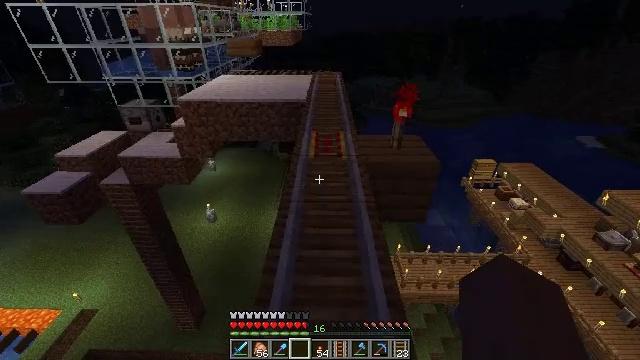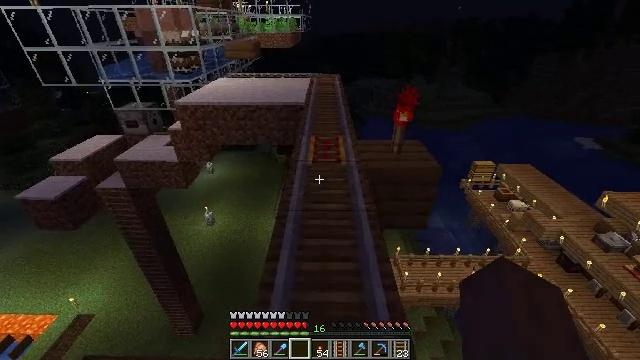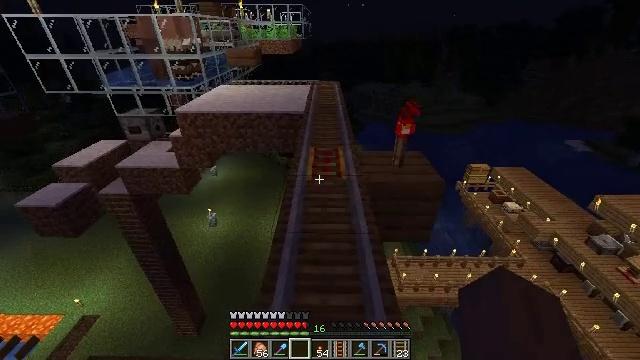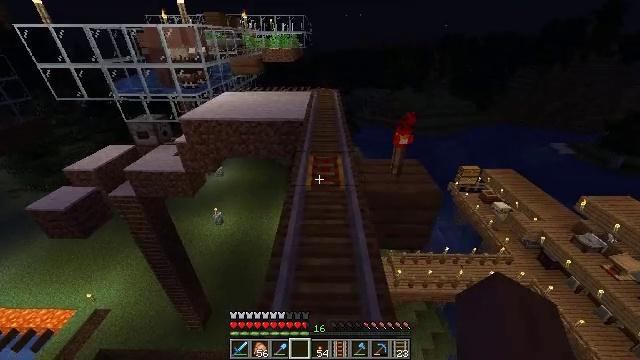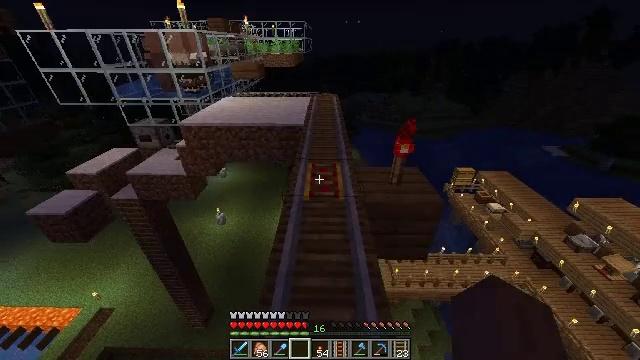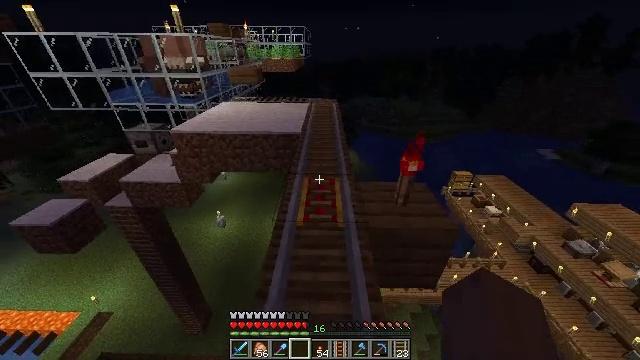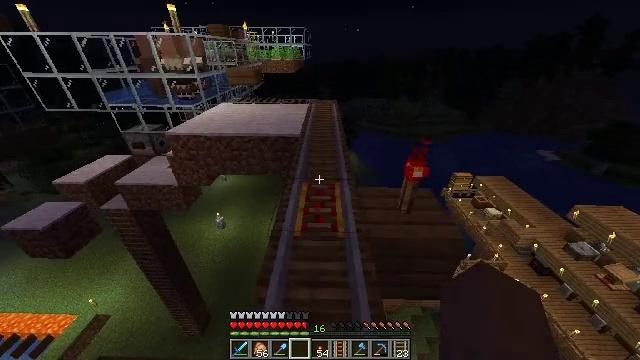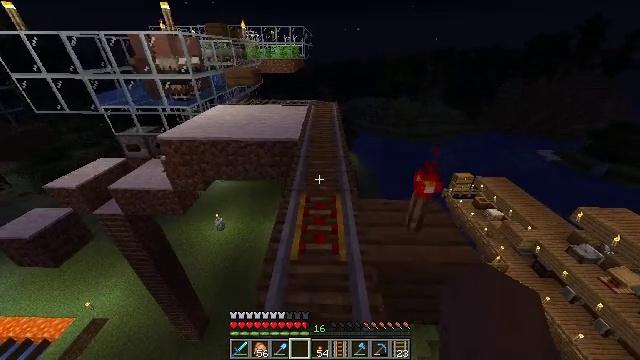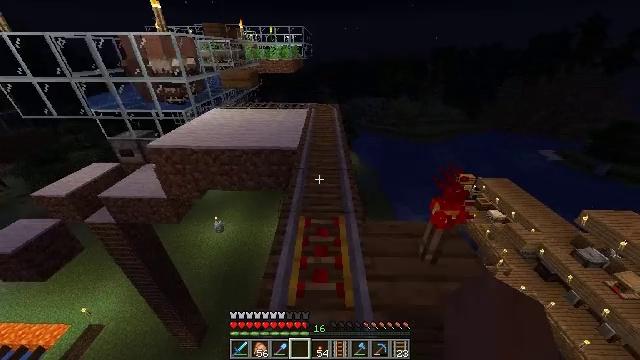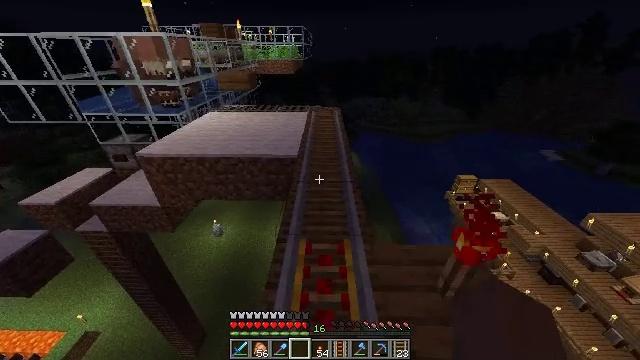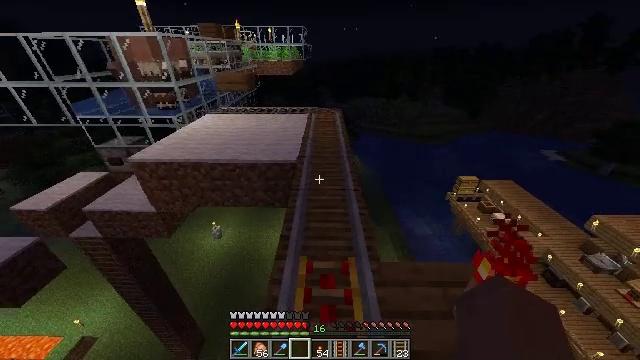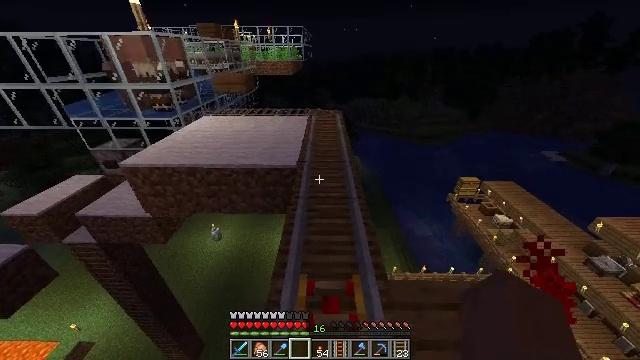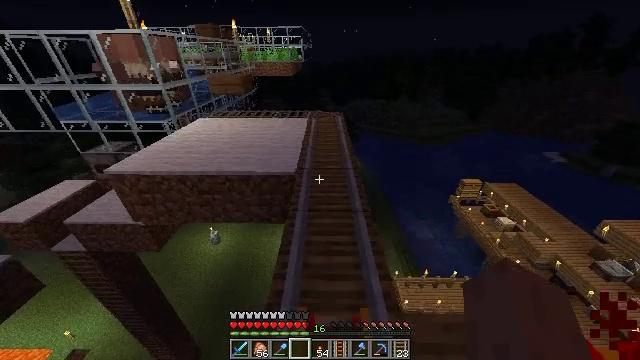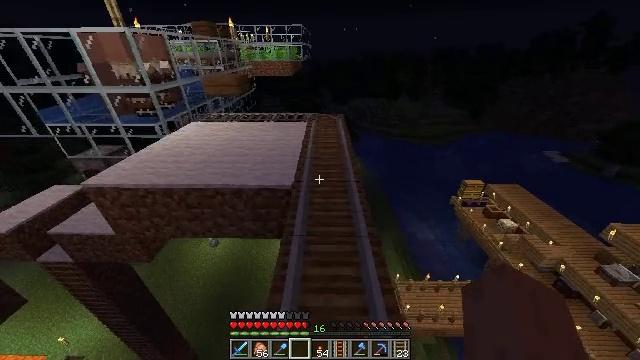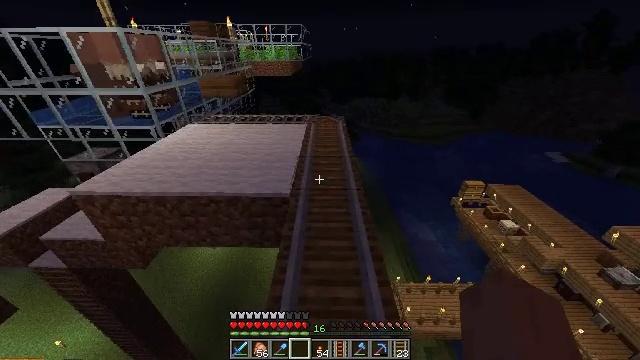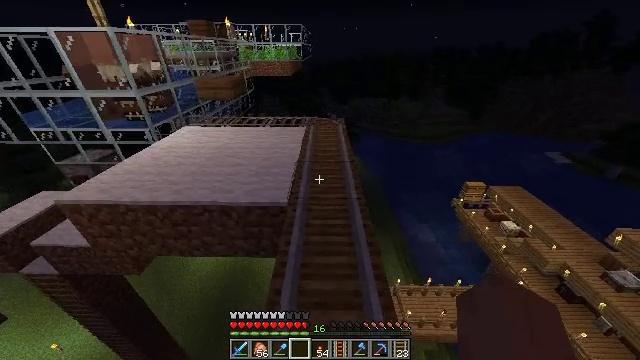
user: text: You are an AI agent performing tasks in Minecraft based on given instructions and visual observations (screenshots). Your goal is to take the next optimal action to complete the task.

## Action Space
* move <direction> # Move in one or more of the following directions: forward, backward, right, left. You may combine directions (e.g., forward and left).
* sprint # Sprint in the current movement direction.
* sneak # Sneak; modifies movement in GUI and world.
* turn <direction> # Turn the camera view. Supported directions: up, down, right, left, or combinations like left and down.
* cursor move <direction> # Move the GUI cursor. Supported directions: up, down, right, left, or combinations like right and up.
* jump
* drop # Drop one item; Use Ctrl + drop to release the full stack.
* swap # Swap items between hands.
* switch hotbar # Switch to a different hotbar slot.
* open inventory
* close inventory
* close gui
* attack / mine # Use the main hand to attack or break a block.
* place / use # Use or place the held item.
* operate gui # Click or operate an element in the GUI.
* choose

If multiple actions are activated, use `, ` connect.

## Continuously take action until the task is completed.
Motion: motion action
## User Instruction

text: Destroy the glass.
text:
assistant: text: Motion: move forward, sprint
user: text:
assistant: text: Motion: move forward, sprint
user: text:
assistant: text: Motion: move forward, sprint
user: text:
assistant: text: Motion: move forward, sprint
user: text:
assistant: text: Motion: move forward
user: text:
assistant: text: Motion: move forward
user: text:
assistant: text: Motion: move forward
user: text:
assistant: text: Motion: move forward, sprint
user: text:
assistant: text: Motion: move forward, sprint
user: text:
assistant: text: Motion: move forward, sprint
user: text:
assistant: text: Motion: move forward, sprint
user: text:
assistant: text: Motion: move forward
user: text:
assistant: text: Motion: move forward
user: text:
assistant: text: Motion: move forward, sprint
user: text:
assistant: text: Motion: move forward, sprint
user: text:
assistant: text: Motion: move forward, sprint
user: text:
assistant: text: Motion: move forward, sprint
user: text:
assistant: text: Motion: move forward, sprint
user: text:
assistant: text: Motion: move forward
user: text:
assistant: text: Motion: move forward, turn left
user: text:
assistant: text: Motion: move forward, turn left
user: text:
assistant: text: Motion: move forward, turn left
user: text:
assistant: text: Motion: move forward, turn left
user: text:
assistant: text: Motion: move forward, turn left
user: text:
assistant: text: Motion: move forward, turn left
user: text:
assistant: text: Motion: move forward, turn left
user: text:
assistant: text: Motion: move forward
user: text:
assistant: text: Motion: move forward
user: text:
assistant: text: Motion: no_op
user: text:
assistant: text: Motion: turn down